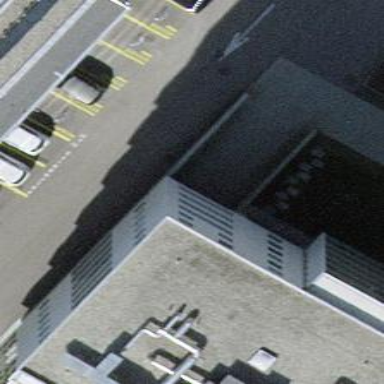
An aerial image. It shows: Parking area.